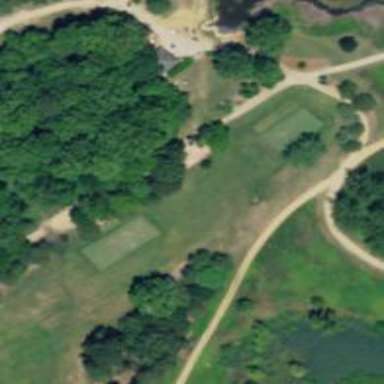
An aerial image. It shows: Service road used as golf cart path.